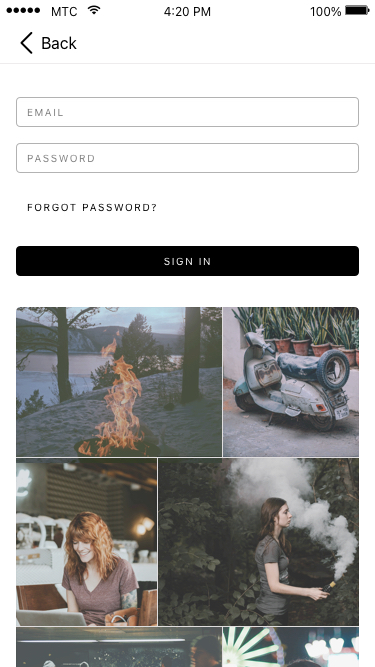
Text in this UI design:
Forgot password?